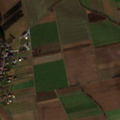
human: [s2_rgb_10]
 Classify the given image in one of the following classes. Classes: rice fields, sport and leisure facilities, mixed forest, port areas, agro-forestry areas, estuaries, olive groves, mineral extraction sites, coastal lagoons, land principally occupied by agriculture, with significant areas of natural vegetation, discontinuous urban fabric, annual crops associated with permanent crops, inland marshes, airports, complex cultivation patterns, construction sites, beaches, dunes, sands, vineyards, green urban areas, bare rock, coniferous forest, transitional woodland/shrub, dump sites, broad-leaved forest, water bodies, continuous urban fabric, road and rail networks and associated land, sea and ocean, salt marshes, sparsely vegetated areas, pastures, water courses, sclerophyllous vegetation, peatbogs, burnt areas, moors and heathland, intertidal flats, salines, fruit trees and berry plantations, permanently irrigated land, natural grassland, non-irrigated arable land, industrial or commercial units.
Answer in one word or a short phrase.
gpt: discontinuous urban fabric, non-irrigated arable land, mixed forest